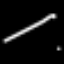
Label: frog